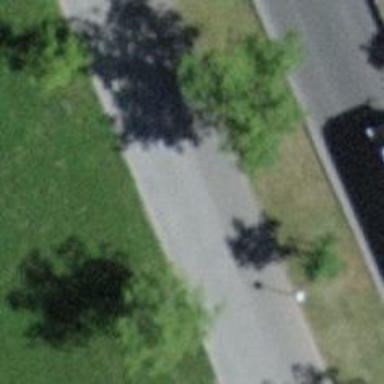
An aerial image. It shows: Avenue of broadleaved trees.